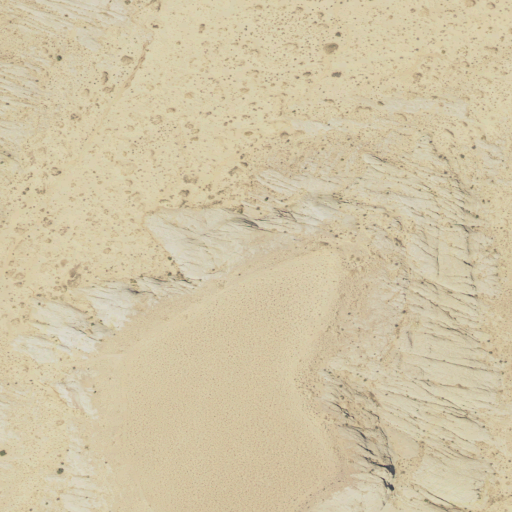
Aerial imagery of bench in Utah named Nokaito Bench containing shrub and barren land